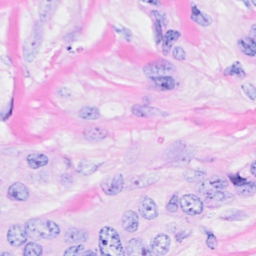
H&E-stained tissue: Breast